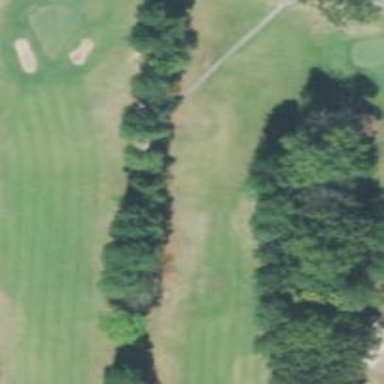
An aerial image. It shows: Path for both road and golf.